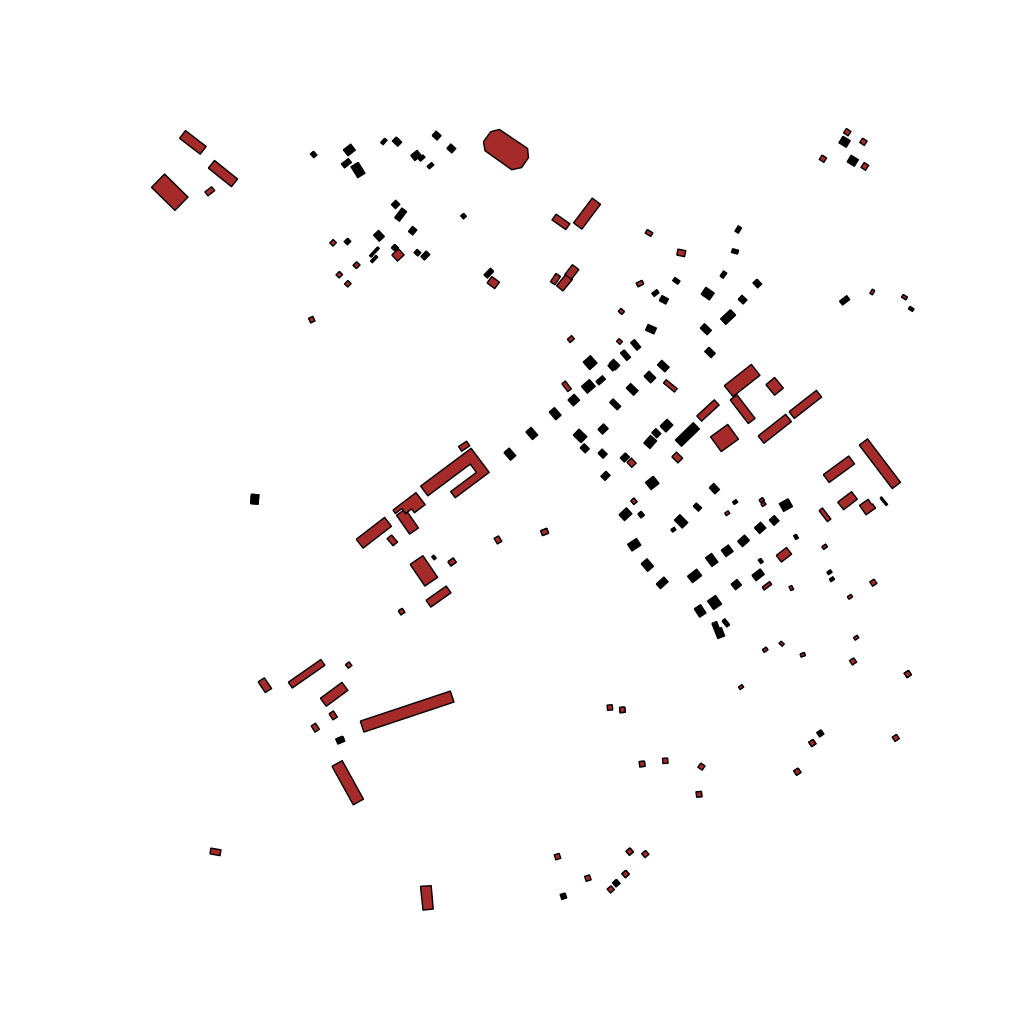
Tags: overhead vector_map, agriculture, industrial, recreation, residential, special, individual_rise, density_1, Building, Facility, 1.0 km²